Question: I am looking for a library or framework that would make creating the image below possible in html and javascript. Anybody have any ideas?
[]
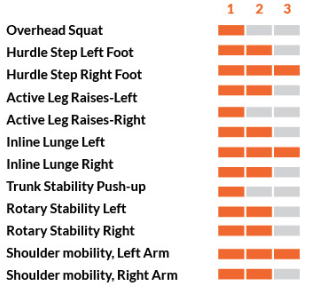
Answer: No need of jQuery or JavaScript.. just use bootstrap columns .. first column will be col-9.. the next 3 will be col-1
You could also just write your own css html to have column 1 70% wide and rest 10% each.
Even better you could use css grids. <URL>